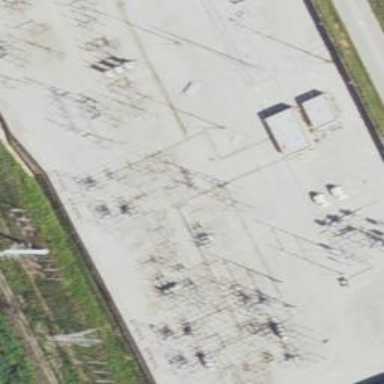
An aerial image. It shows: Switch for power supply.